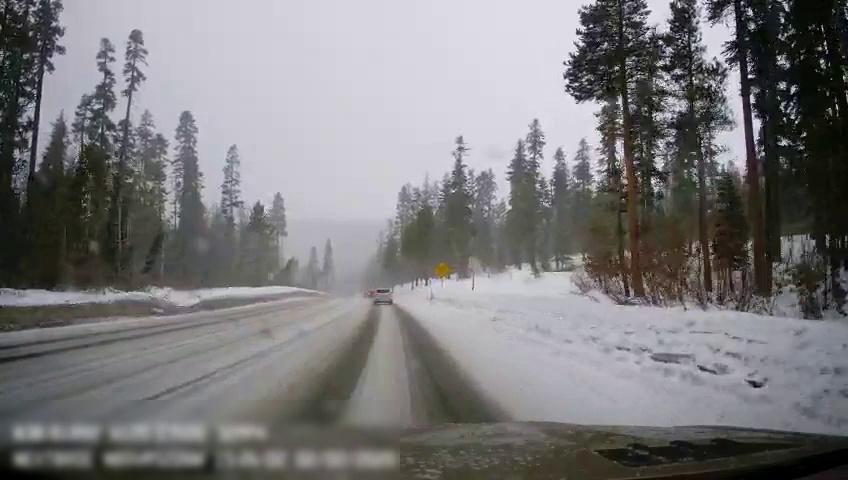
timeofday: Day
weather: Snowy
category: Drivable Space
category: Vehicles | SUV